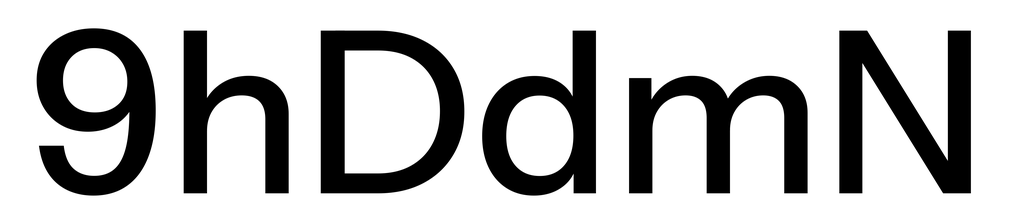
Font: InstrumentSans_Medium